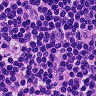
Metastatic tissue present: no